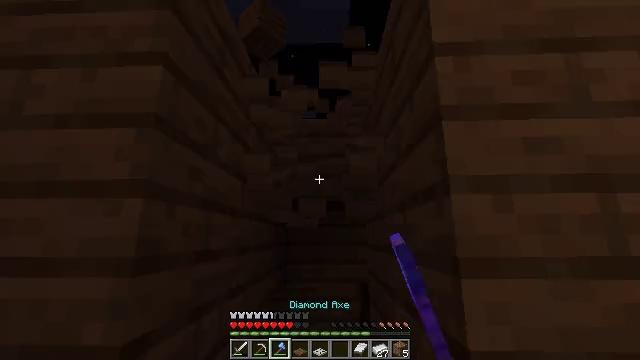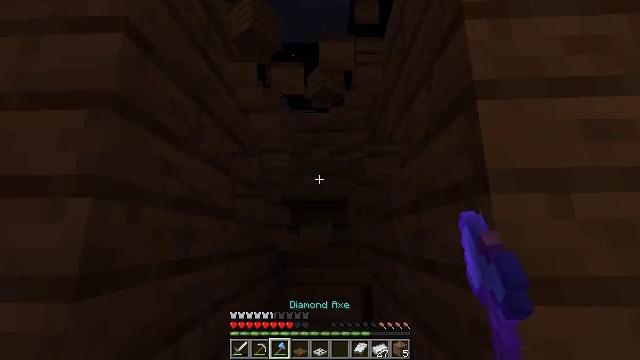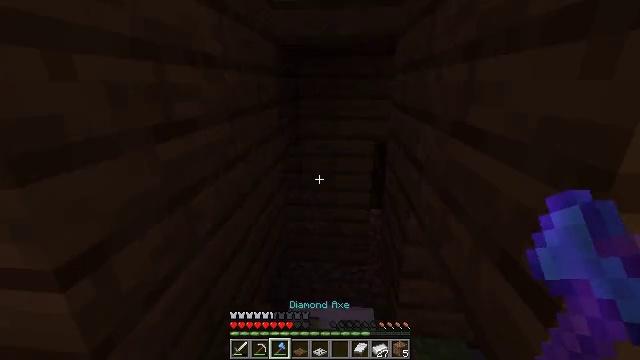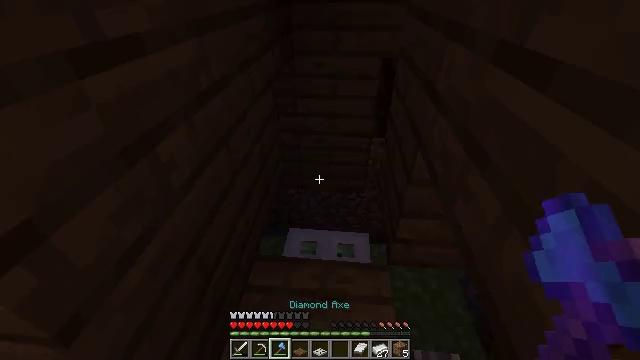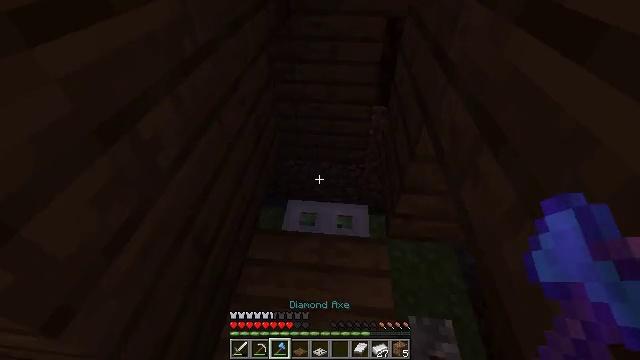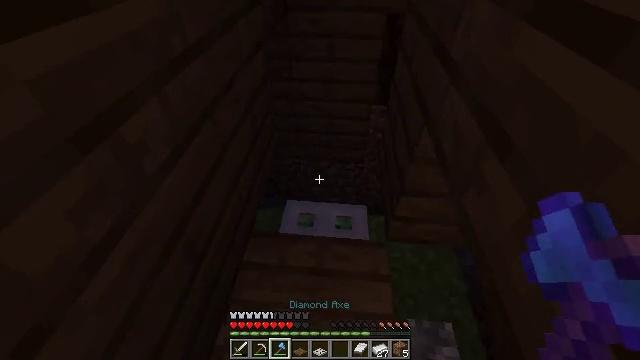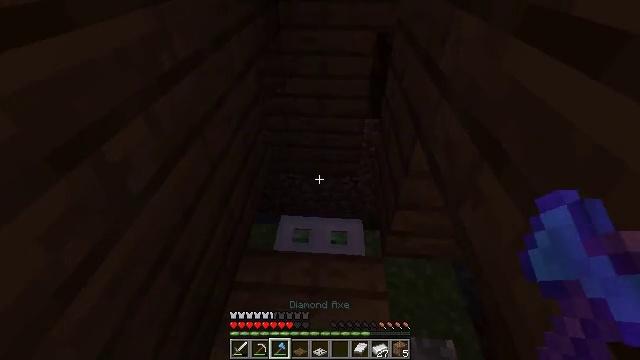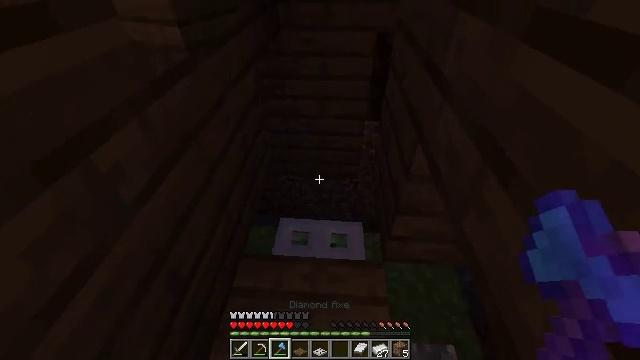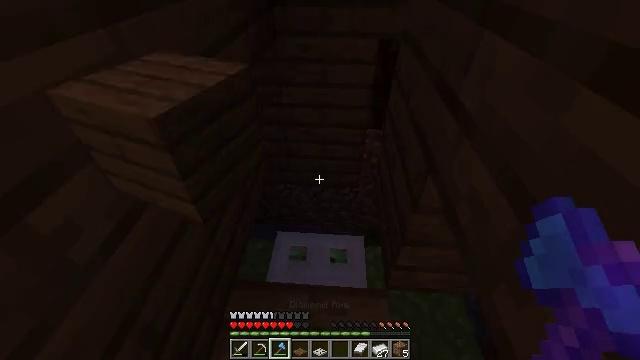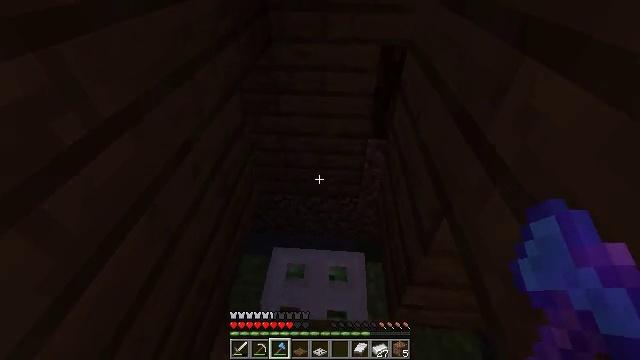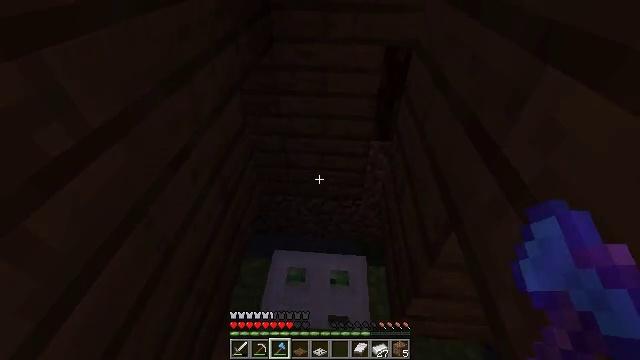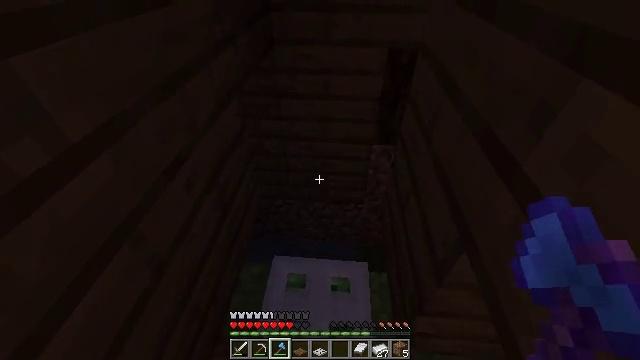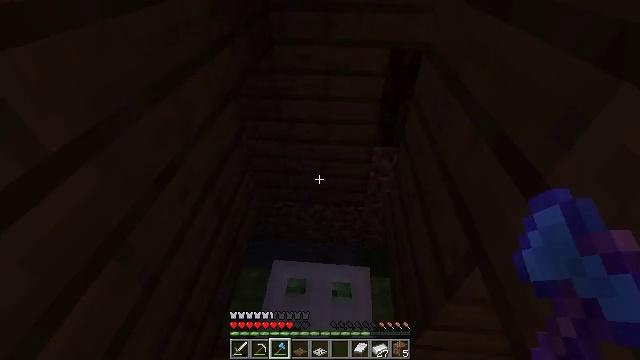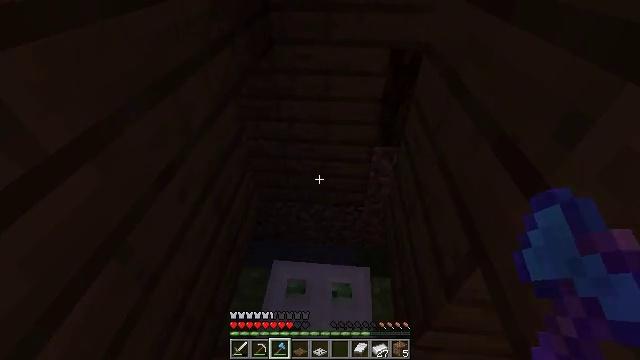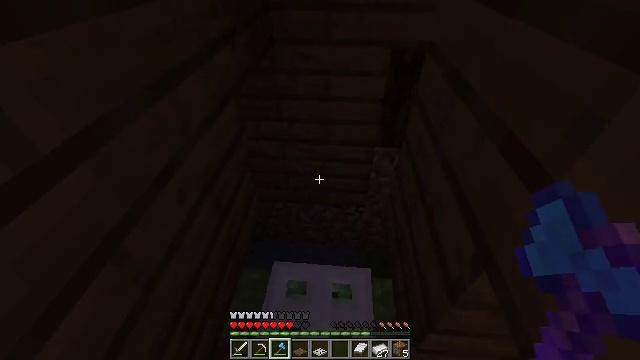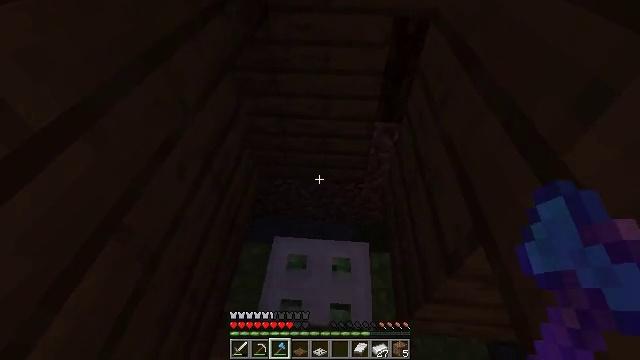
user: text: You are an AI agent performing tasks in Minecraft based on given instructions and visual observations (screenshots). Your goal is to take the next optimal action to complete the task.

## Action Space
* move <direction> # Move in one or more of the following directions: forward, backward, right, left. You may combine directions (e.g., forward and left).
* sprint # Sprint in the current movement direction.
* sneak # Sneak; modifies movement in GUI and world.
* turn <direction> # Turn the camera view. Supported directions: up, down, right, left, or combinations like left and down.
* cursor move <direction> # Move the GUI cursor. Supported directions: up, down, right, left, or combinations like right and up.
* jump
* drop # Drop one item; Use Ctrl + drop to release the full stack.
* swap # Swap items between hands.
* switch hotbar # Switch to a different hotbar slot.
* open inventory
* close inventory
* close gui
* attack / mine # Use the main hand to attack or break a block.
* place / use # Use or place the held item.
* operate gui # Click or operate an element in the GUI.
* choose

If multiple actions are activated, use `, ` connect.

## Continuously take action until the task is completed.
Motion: motion action
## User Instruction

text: Mine the iron trapdoor.
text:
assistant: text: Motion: move forward
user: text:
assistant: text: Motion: move forward, turn left and down
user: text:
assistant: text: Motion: turn down
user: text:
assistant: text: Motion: turn down
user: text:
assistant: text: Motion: no_op
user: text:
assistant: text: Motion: turn right and up
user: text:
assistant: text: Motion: move forward
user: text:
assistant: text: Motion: move forward
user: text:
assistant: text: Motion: move forward
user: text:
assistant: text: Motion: no_op
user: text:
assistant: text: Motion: no_op
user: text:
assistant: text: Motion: no_op
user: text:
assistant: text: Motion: no_op
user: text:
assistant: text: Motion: no_op
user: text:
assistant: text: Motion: turn down
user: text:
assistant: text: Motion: move back, turn down
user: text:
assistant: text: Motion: move back, turn down
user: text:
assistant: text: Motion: move back
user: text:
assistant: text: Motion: move back
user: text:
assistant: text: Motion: move back
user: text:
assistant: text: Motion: no_op
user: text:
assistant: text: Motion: no_op
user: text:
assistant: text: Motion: no_op
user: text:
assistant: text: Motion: no_op
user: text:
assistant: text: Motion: move forward
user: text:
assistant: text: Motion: move forward
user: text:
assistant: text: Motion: move forward
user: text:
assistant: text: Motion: move forward
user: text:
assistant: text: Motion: no_op
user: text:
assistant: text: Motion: no_op